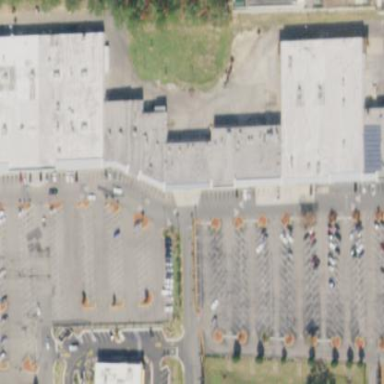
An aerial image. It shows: Retail area.